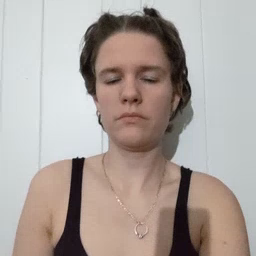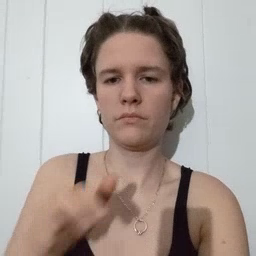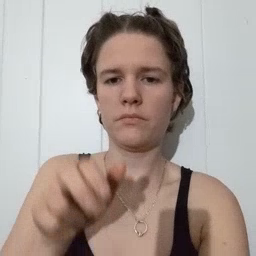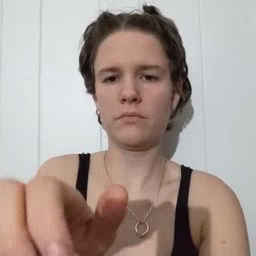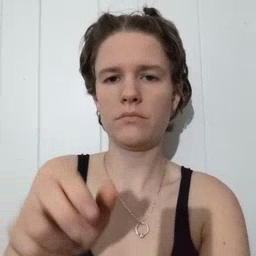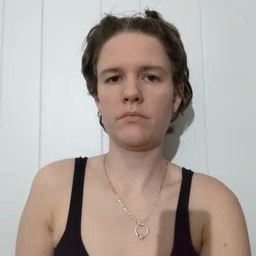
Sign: ride